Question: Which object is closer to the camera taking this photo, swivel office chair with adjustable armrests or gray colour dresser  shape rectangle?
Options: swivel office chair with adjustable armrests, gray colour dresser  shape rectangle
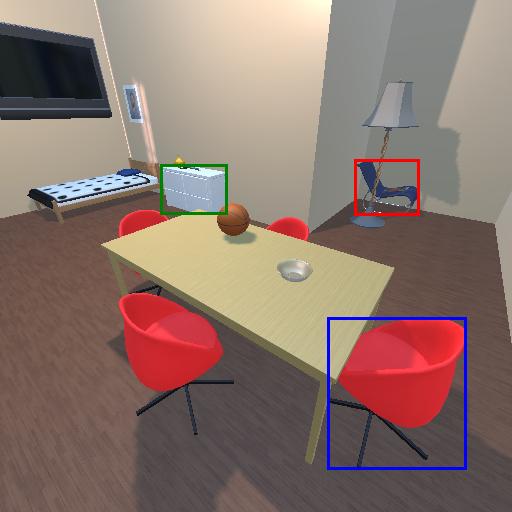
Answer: swivel office chair with adjustable armrests